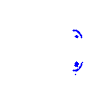
Particle: electron